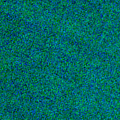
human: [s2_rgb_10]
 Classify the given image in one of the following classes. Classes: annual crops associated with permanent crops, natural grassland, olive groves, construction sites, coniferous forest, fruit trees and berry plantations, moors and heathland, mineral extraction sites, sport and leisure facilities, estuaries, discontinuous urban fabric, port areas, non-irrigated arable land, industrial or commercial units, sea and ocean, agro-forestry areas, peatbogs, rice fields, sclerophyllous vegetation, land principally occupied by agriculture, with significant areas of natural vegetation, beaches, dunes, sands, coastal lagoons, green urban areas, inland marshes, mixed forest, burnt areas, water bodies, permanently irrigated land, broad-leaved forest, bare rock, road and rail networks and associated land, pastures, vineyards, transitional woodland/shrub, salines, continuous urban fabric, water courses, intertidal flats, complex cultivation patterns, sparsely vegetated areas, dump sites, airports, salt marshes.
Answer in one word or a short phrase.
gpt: sea and ocean